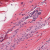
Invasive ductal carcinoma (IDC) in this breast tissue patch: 0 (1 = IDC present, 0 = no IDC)